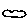
Label: cloud